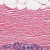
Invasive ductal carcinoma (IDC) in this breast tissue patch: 0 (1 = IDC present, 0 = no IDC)